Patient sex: F
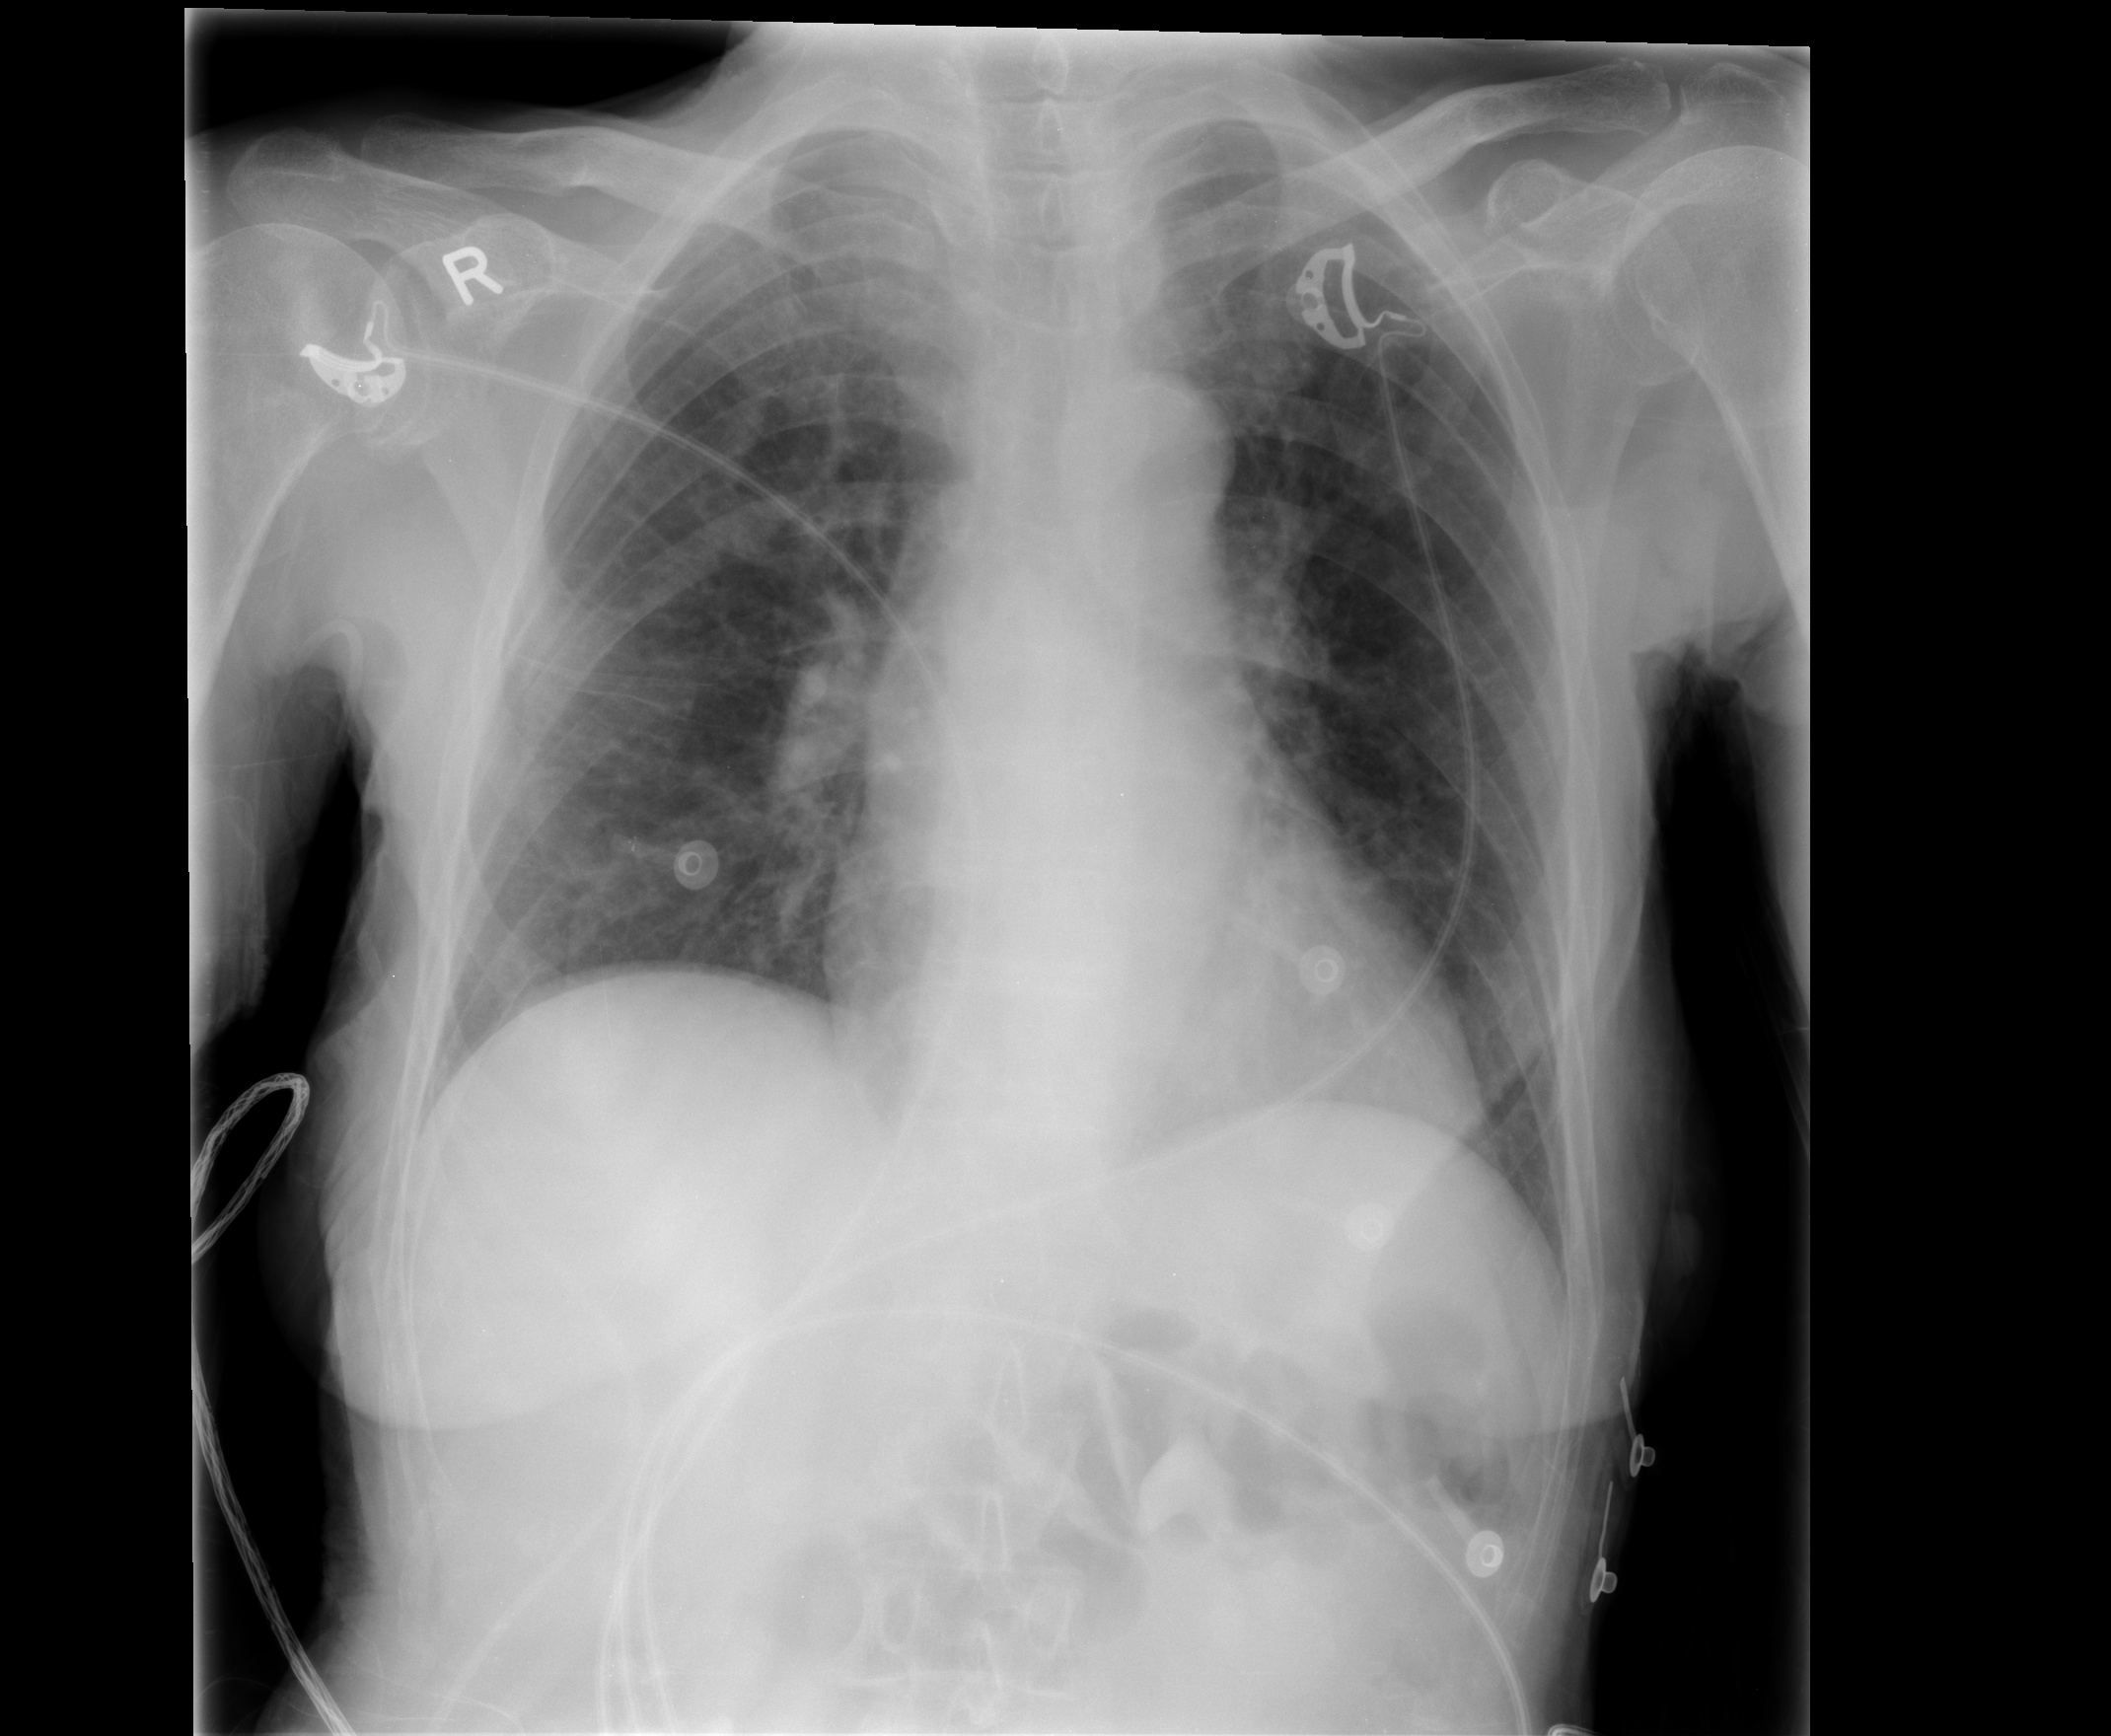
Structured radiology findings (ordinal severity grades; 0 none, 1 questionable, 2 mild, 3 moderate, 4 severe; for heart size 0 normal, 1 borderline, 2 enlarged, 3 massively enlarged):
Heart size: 0
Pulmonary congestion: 0
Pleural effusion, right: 0
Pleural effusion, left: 0
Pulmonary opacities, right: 0
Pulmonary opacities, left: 0
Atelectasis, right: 2
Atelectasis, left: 0